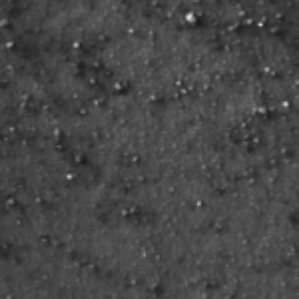
Label: frost